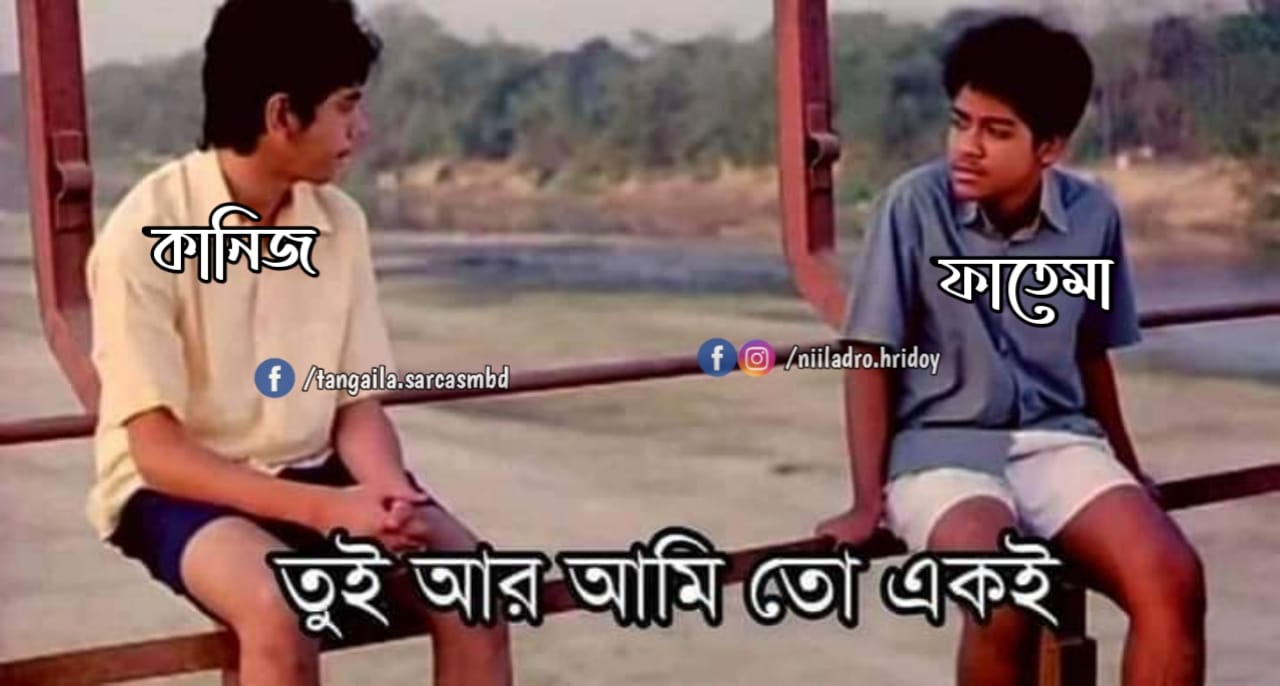
Caption: কানিজ     ফাতেমা   তুই আর আমি তো একই
Label: non-hate